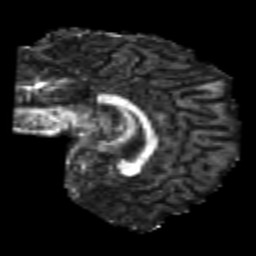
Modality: FA
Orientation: sagittal
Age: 22
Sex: male
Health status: healthy
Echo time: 0.074 s